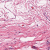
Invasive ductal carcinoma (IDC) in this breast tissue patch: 0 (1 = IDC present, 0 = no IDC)